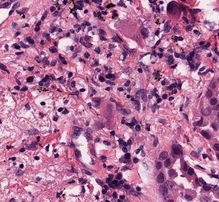
Tumor epithelial tissue: yes
Tumor-associated stroma tissue: yes
Normal tissue: no